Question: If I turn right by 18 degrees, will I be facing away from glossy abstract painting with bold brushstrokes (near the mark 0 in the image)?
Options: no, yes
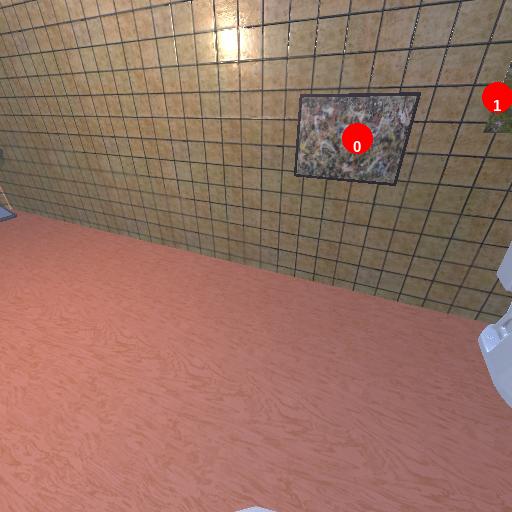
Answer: no